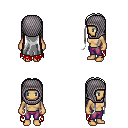
a pixel art fantasy rpg character, female body template, human, tanned skin, red tattered cape, magenta pants, white extra-long hairstyle, chain hood, four views (front, back, left, right), 2x2 character sprite sheet, small pixel art, hard edges, no anti-aliasing